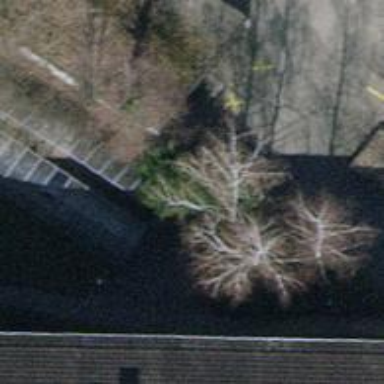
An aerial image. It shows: Urban tree adding natural touch to the cityscape.